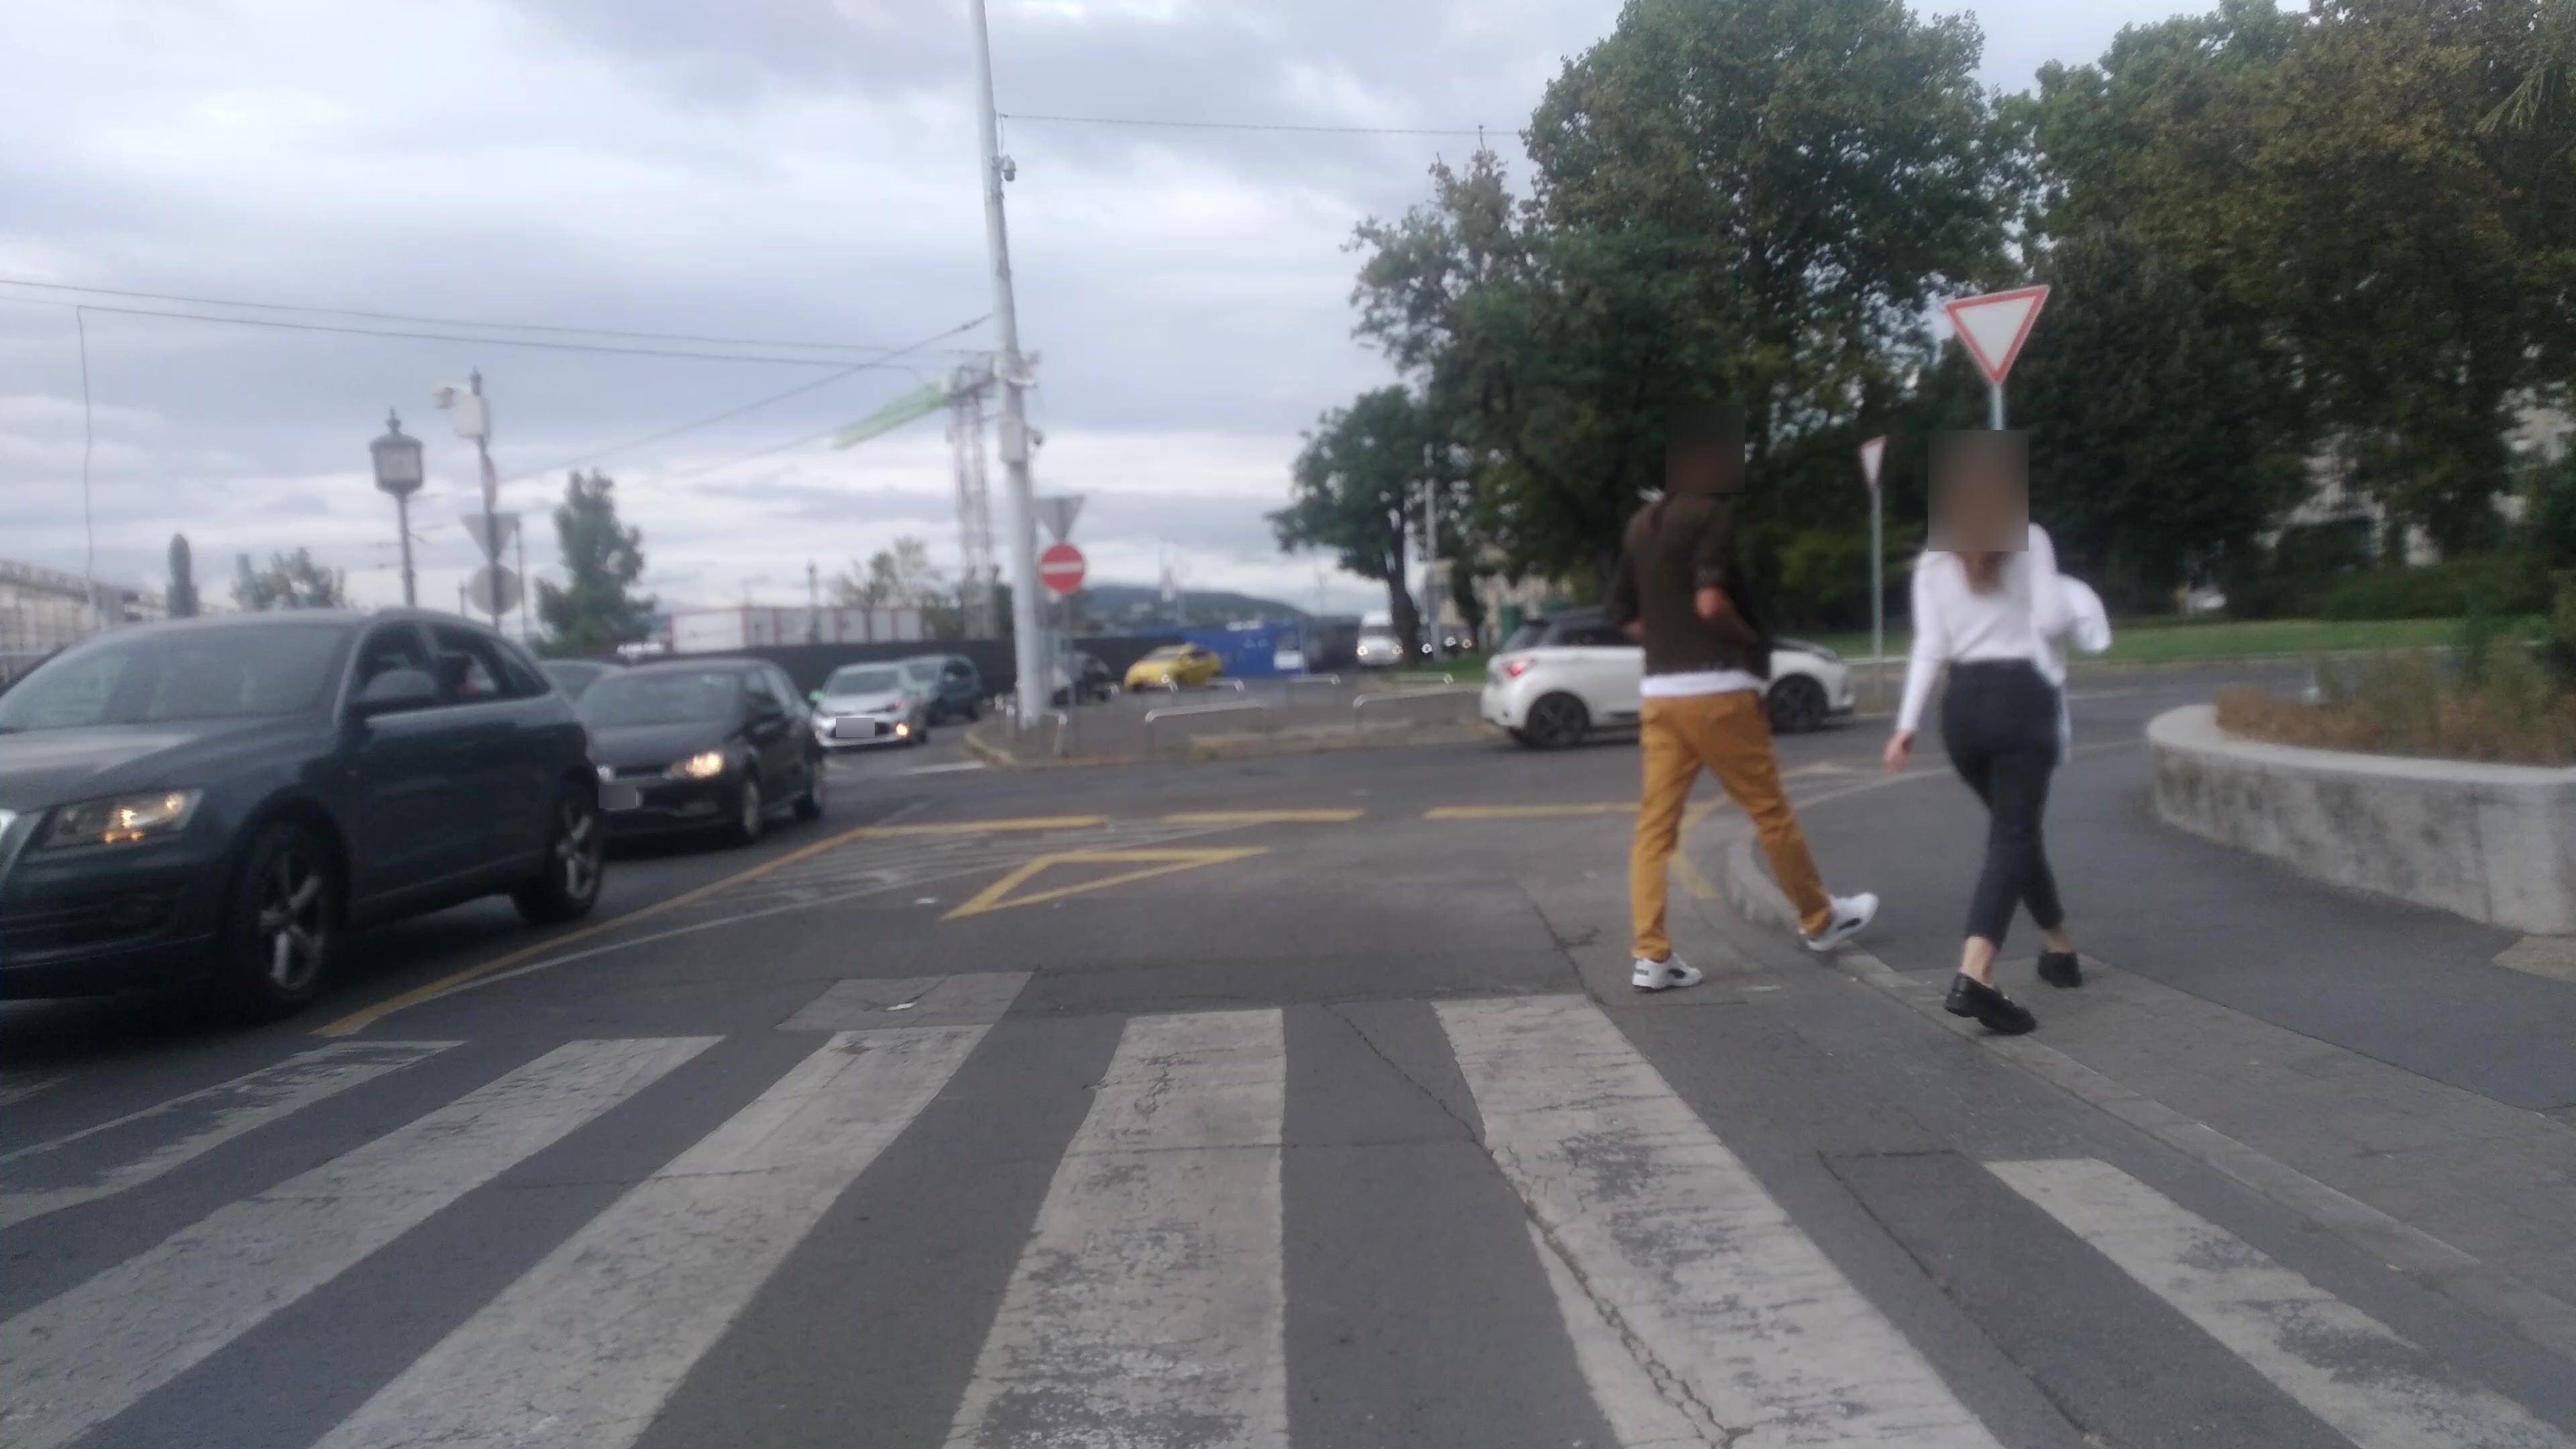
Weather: cloudy
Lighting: day
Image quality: good
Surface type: cycling surface
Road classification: residential
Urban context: urban centre
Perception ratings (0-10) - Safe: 1.71, Lively: 6.21, Beautiful: 8.32, Boring: 1.7, Depressing: 5.85, Wealthy: 3.73